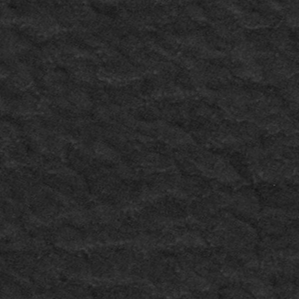
Label: frost